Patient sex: M
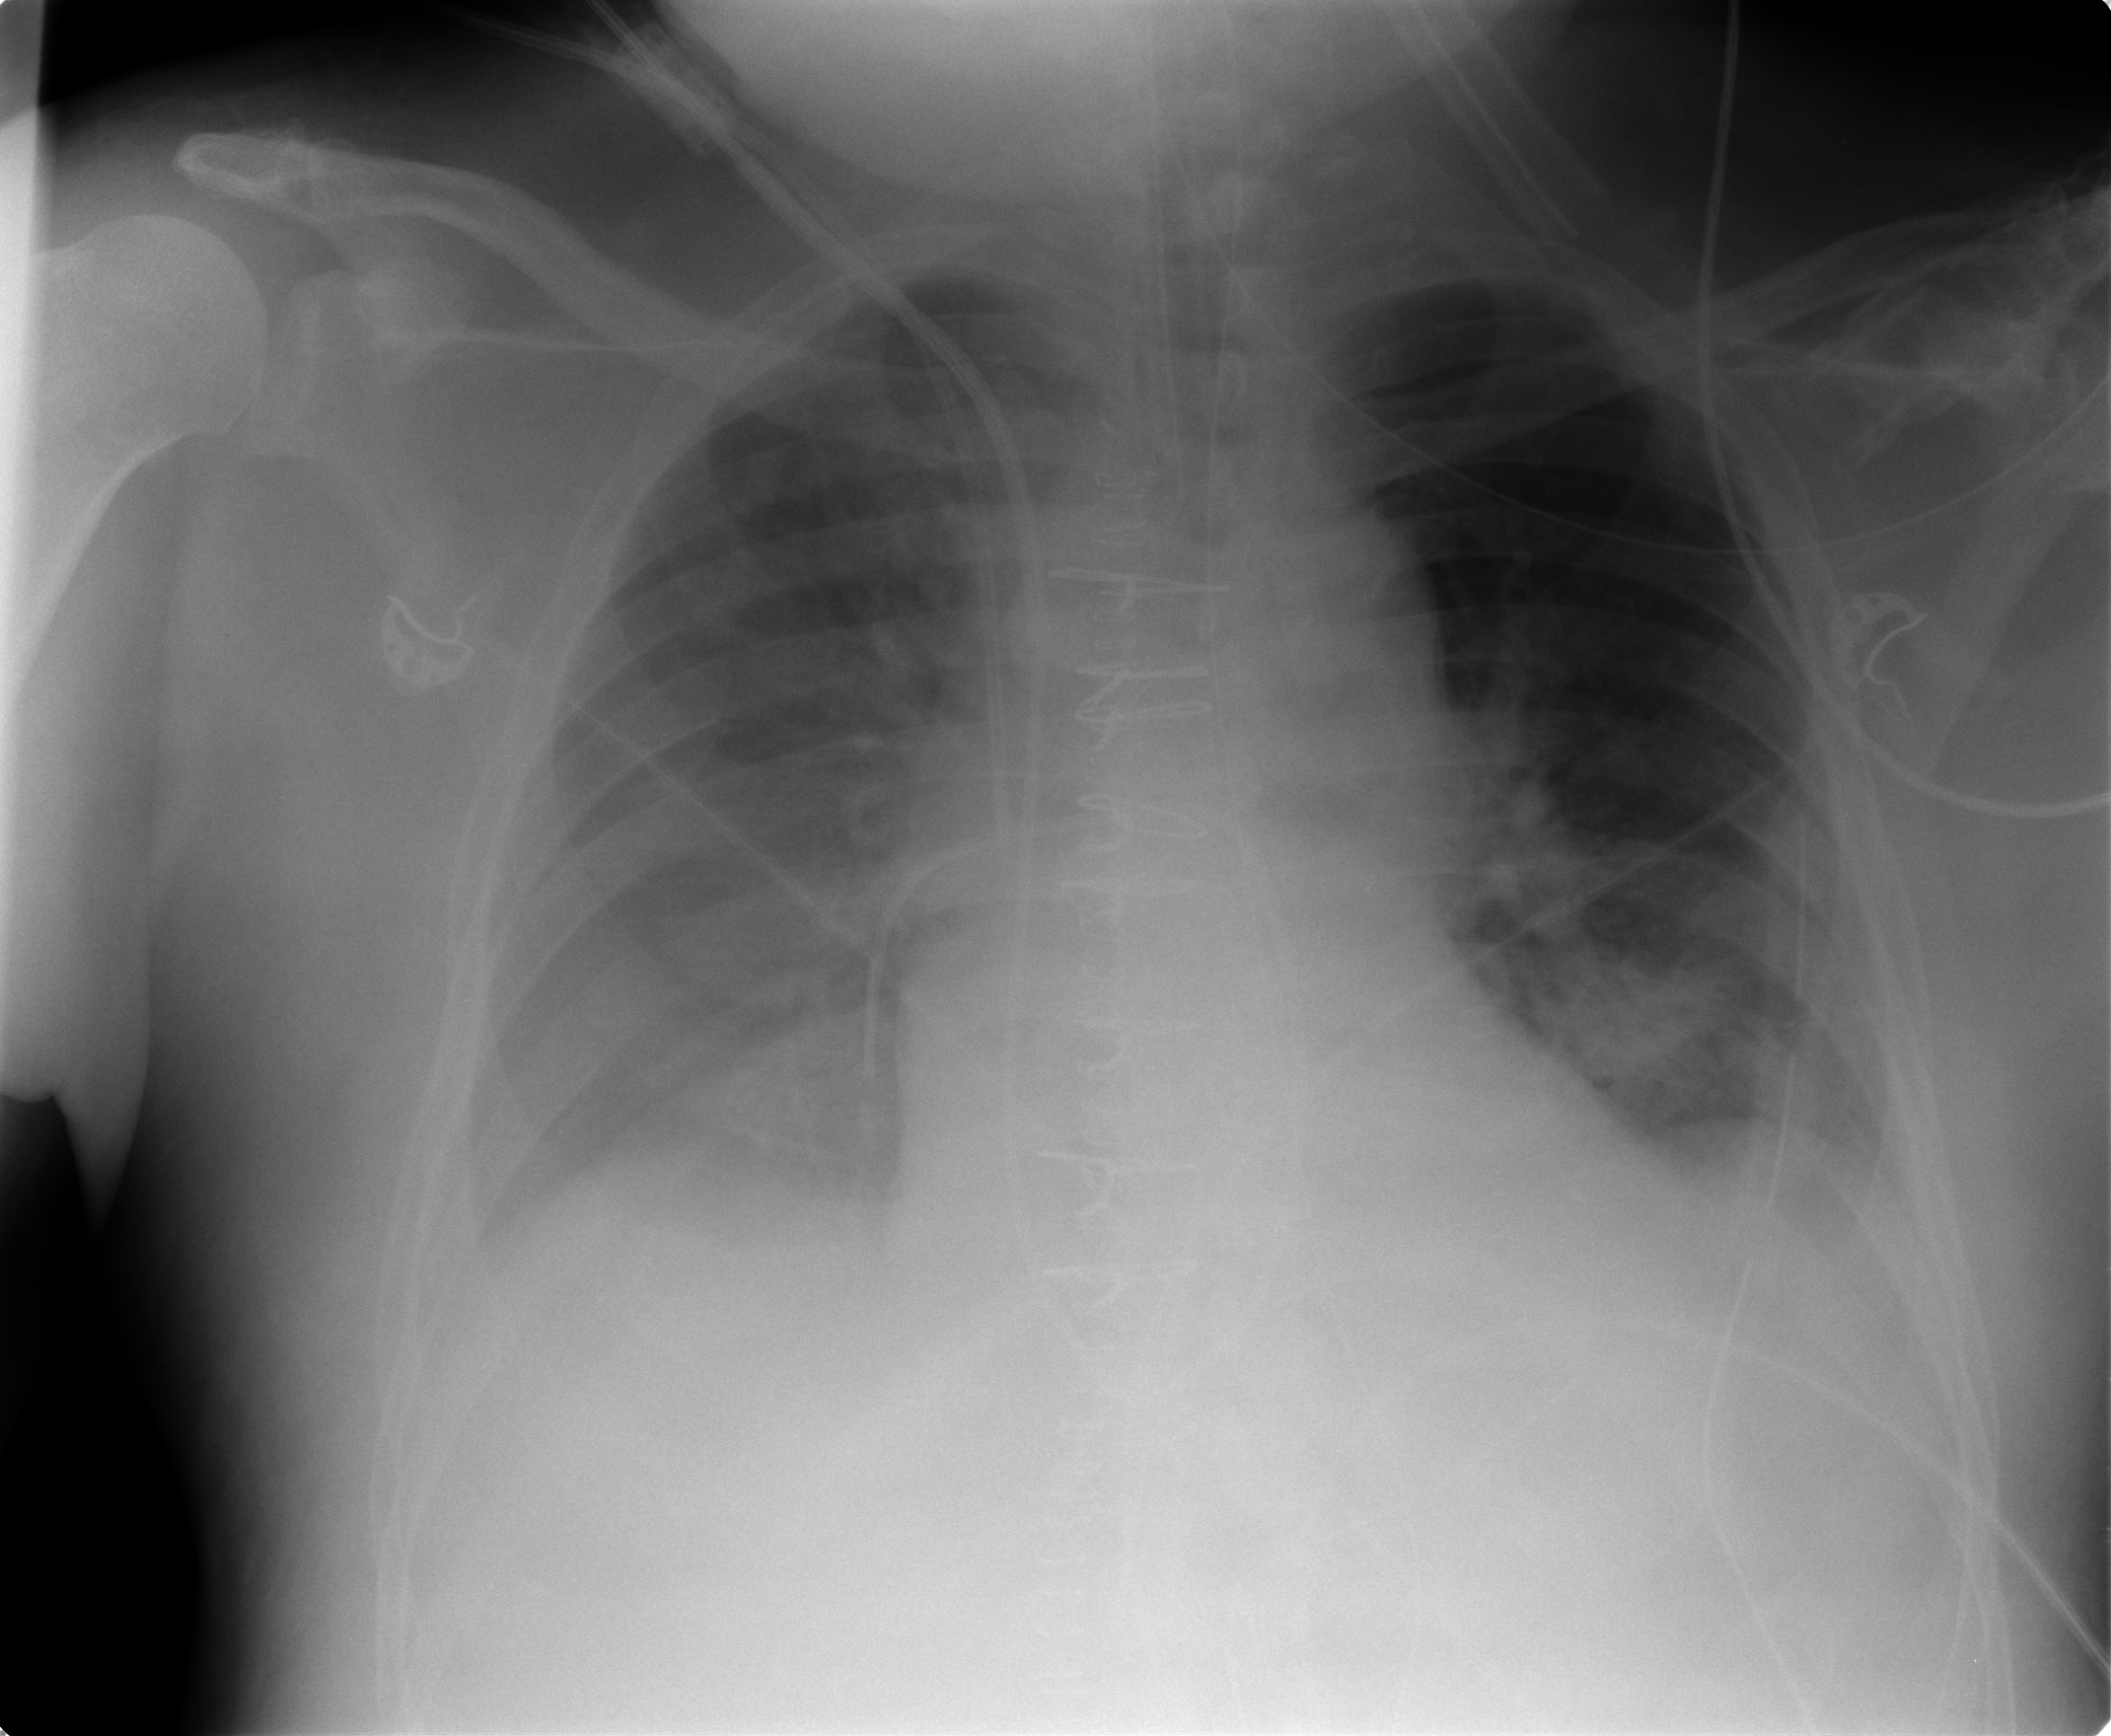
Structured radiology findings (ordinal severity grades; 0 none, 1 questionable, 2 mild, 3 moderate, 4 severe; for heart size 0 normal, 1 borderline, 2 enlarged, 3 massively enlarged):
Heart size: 0
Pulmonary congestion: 2
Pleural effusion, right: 3
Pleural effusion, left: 2
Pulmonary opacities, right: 2
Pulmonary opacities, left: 2
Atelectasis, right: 3
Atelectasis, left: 2